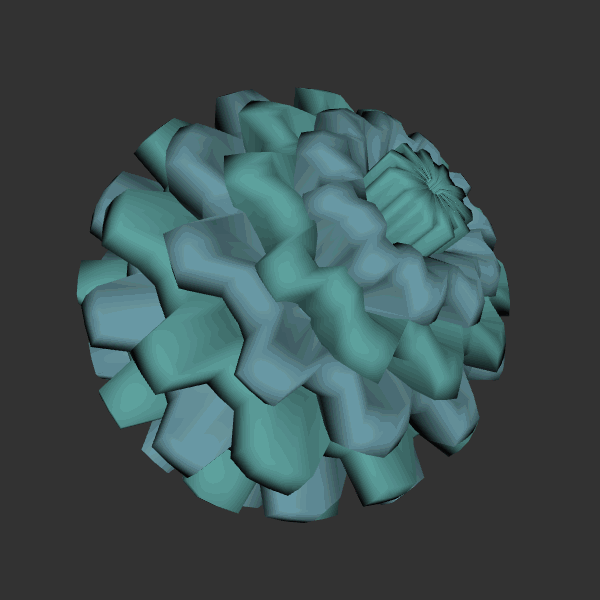
Background: dark